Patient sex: M
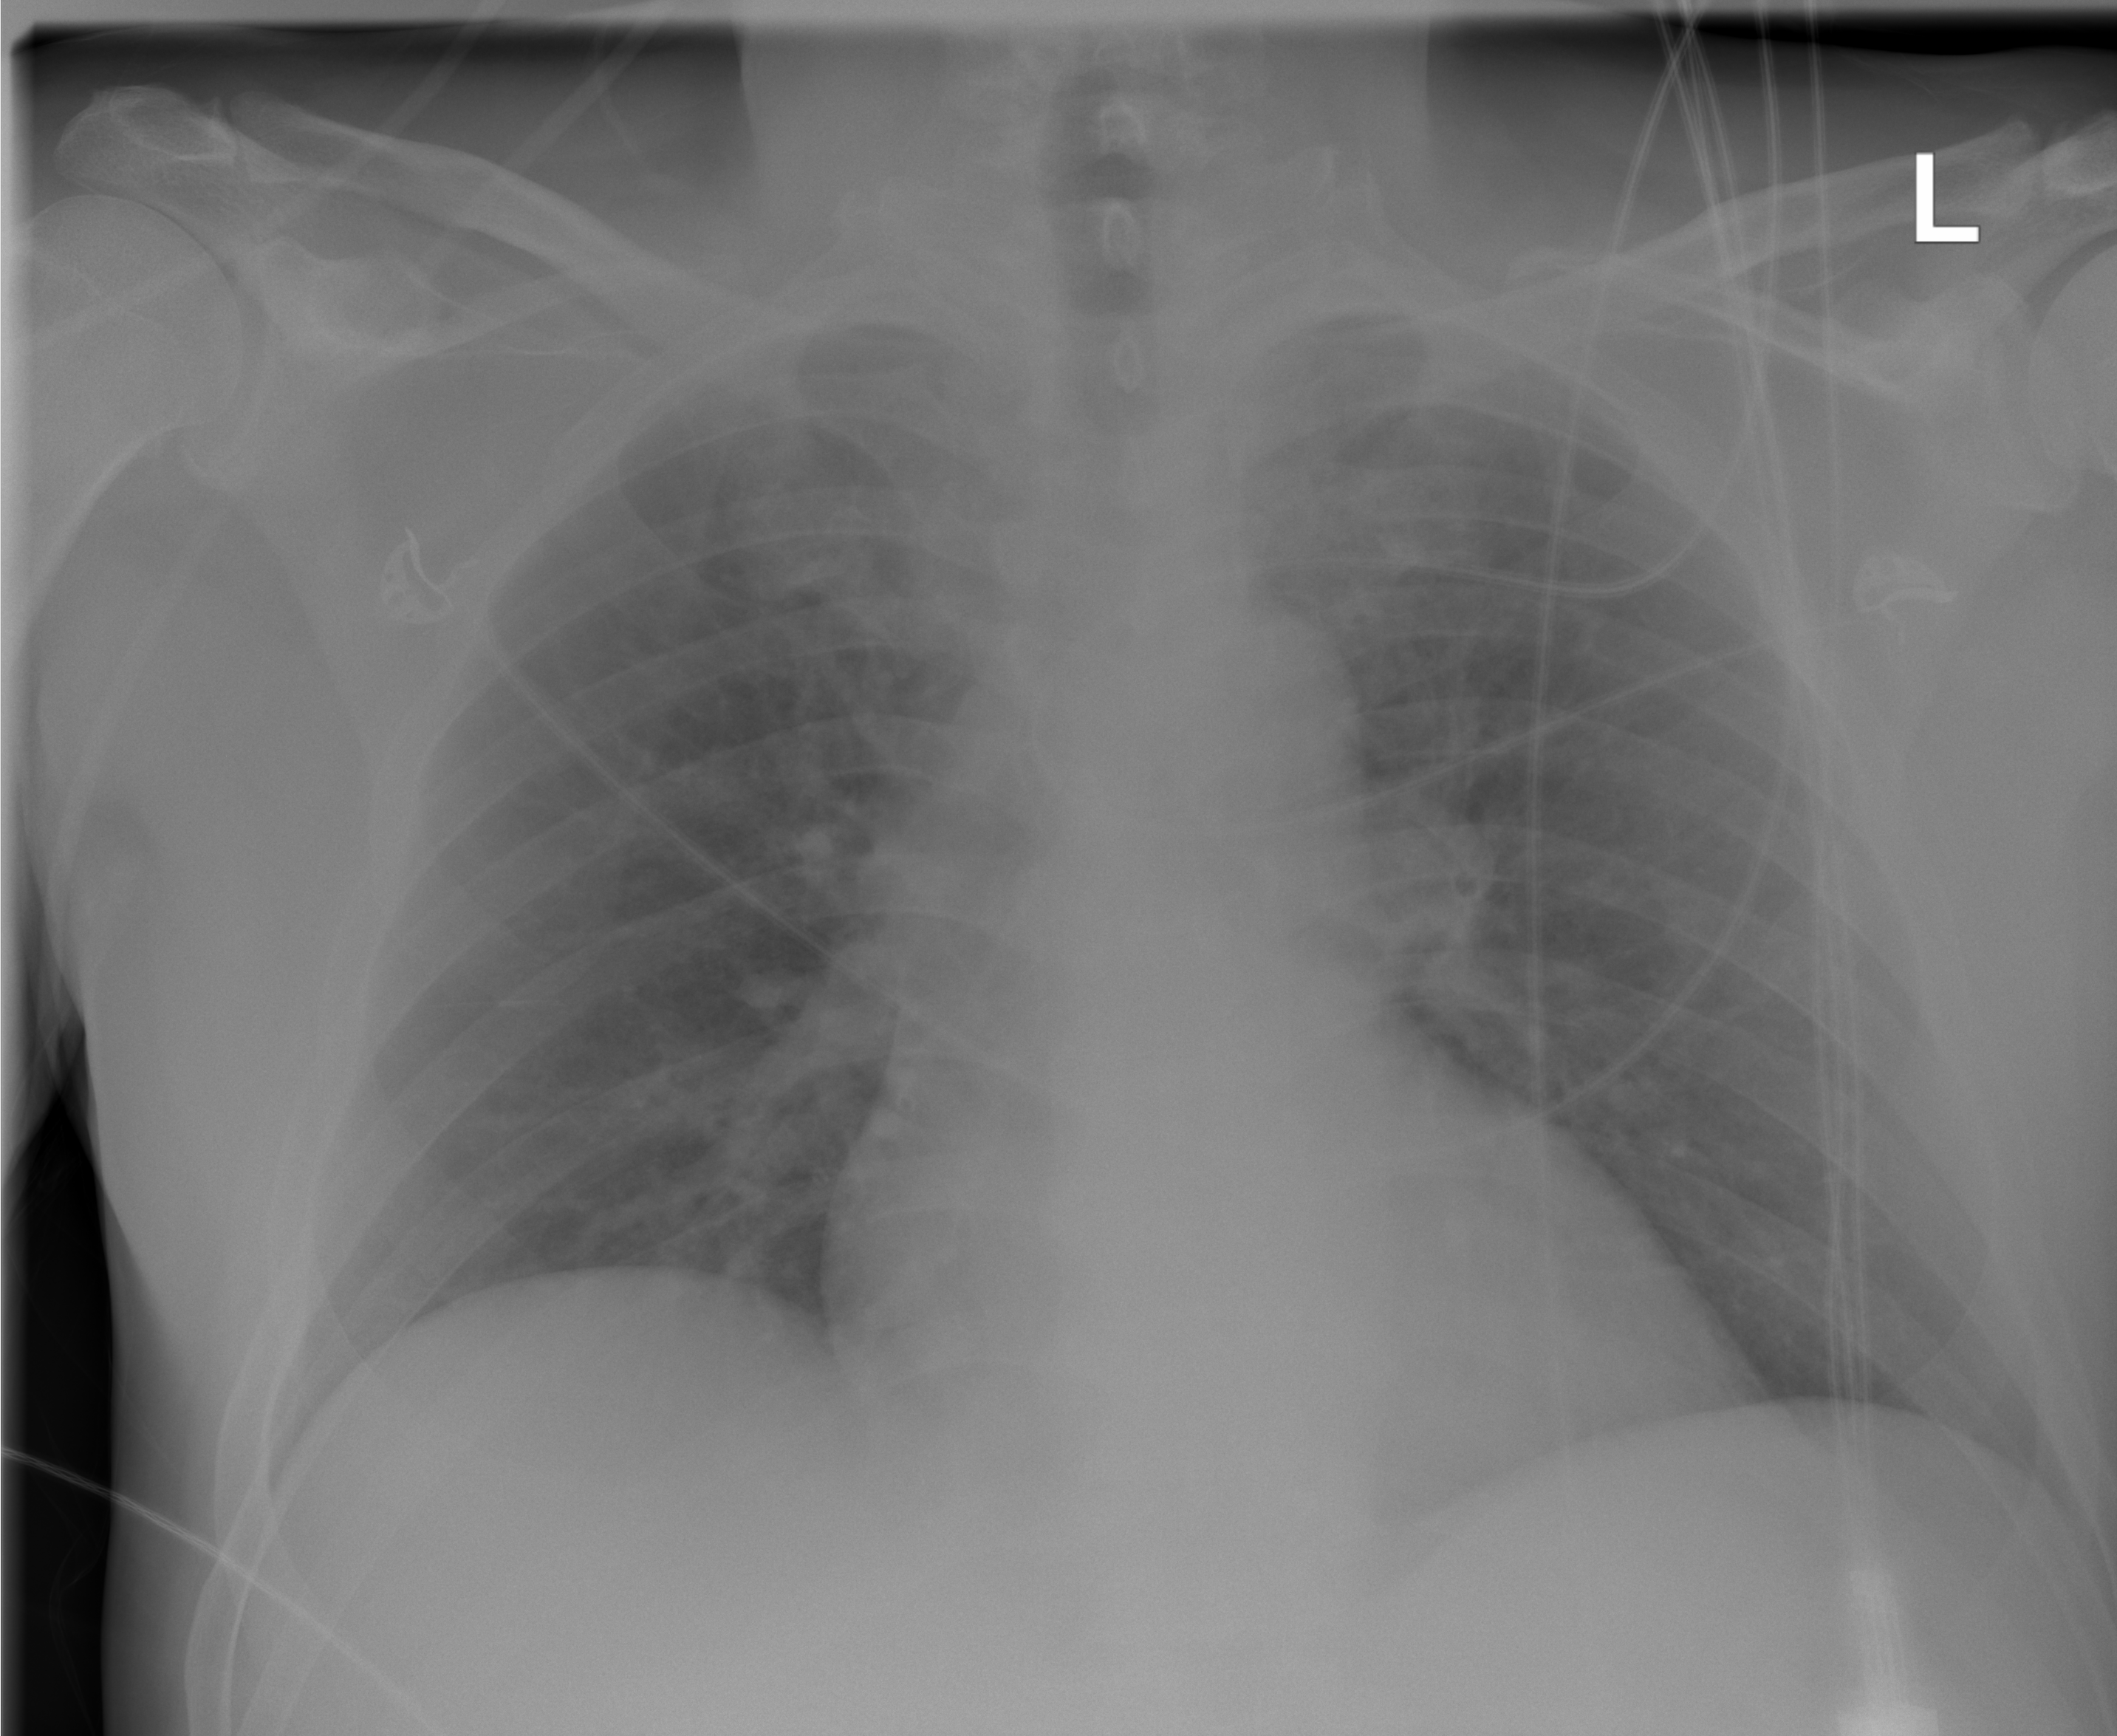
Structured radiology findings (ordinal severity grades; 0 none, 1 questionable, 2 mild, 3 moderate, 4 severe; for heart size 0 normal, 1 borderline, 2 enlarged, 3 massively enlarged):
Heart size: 1
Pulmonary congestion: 2
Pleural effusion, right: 0
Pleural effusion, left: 2
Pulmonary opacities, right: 0
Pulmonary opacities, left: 0
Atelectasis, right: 0
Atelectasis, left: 0